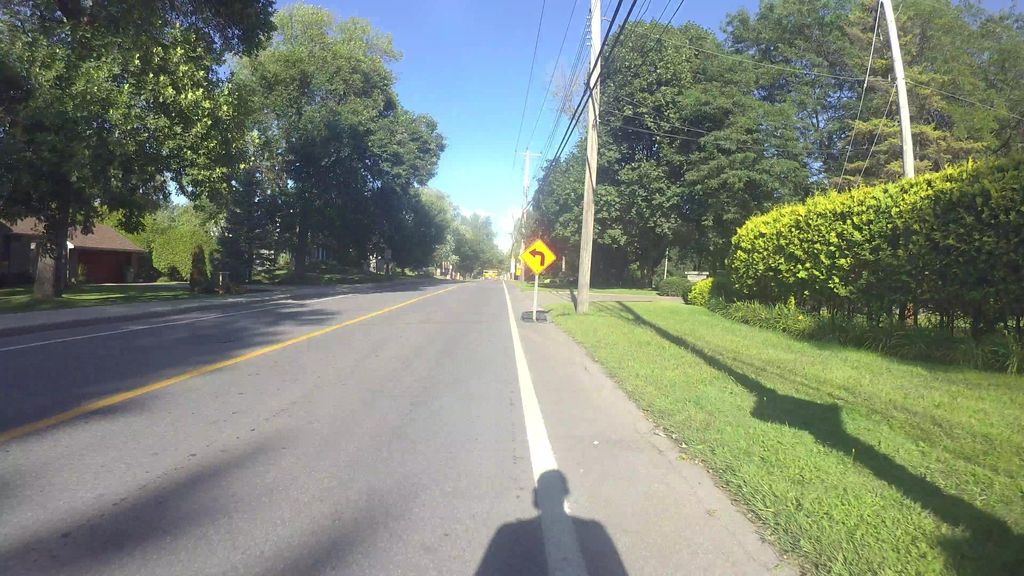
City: montreal